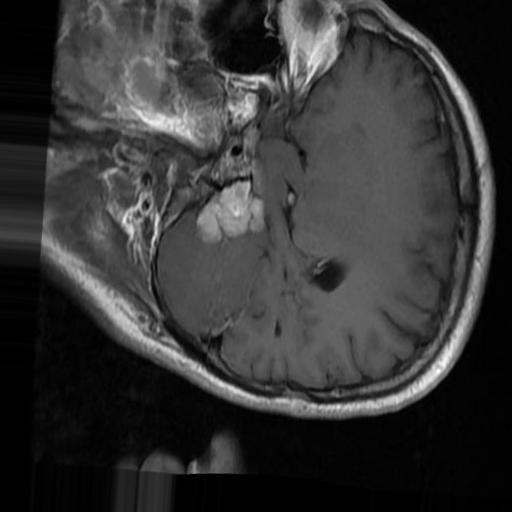
Label: brain_menin